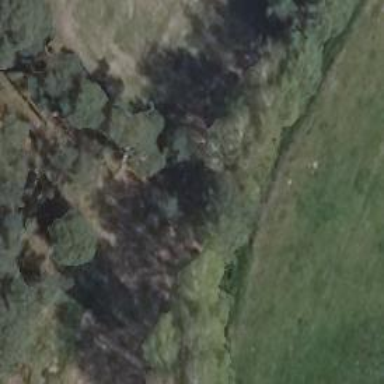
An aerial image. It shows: Row of deciduous broadleaved trees.